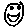
Label: smiley face